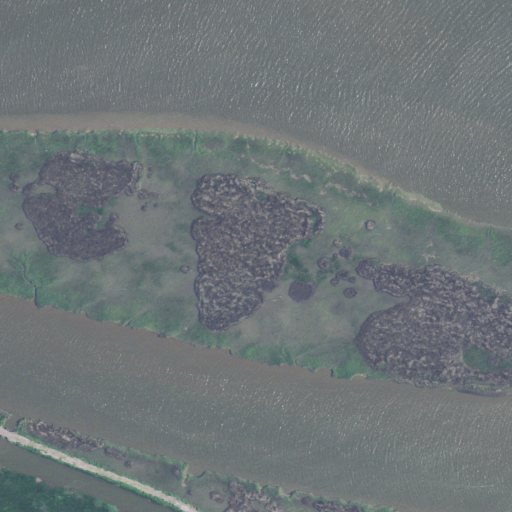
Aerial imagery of island in South Carolina named Goat Island containing open water and herbaceous wetlands